Question: I am trying to get a project to work properly with Jasmine. I am using the project that I downloaded from <URL>. I added another spec file, PatientSpec.js:
'''
describe('Patient :: Create', function() {
it("Must note be null", function() {
require(['models/Patient'], function(Patient) {
var patient1 = new Patient();
expect(patient).toBeDefined();
});
});
});
'''
You see that my var is named 'patient1' and I am running the expectation on the variable name 'patient'. When I look at my index.html, all of my tests are passing, and this is obviously not defined. I pull up my console and I here is my error:

What would cause this error? Why does it fail silently?
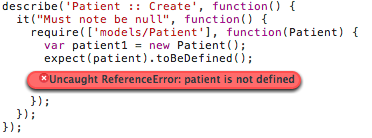
Answer: It fails silently cause the error happens in the callback of your 'require' call not in your test. So when the error is thrown your test has finished. You have to run your test inside of the callback:
'''
require(['models/Patient'], function(Patient) {
describe('Patient :: Create', function() {
it("Must note be null", function() {
var patient1 = new Patient();
expect(patient).toBeDefined();
});
});
});
'''
Take a look at this <URL> do understand how to test requireJs modules